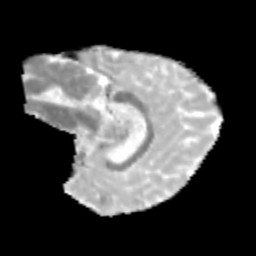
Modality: MD
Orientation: sagittal
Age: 10
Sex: male
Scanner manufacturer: siemens
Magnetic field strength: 3 T
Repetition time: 3.8 s
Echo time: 0.07 s